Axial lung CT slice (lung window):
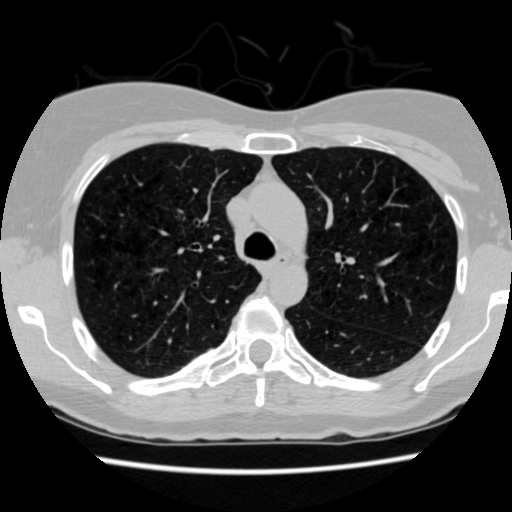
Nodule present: no